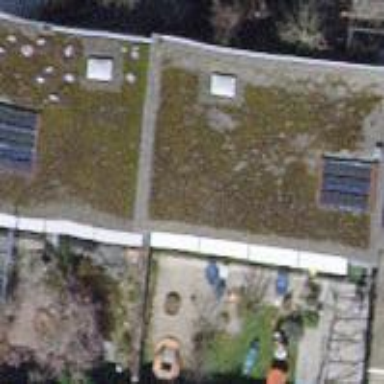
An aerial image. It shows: House with flat roof.